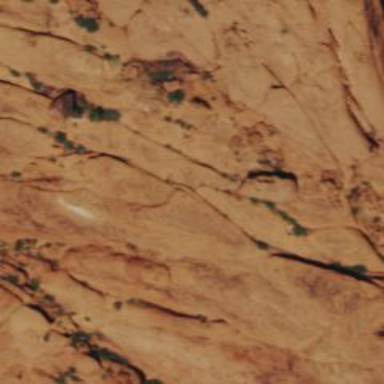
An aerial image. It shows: Crag for climbing.